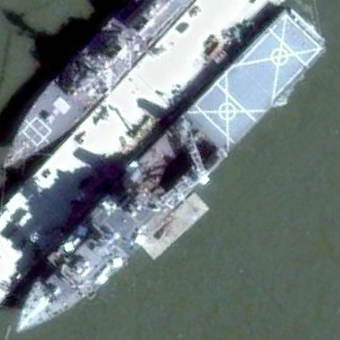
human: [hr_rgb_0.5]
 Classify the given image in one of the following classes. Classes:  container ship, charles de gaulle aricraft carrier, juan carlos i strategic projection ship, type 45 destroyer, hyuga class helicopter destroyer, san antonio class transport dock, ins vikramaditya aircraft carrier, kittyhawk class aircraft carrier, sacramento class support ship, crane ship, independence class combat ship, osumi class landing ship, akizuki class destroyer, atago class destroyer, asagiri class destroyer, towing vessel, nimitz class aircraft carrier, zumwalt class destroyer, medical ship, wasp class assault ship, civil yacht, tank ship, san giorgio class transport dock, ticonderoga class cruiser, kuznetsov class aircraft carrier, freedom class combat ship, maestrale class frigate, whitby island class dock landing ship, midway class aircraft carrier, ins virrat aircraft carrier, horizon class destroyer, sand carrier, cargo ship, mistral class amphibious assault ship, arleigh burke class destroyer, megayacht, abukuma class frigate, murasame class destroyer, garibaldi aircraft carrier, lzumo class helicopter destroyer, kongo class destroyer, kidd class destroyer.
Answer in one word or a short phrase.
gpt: Whitby Island class dock landing ship